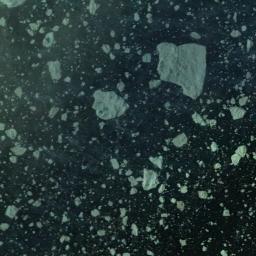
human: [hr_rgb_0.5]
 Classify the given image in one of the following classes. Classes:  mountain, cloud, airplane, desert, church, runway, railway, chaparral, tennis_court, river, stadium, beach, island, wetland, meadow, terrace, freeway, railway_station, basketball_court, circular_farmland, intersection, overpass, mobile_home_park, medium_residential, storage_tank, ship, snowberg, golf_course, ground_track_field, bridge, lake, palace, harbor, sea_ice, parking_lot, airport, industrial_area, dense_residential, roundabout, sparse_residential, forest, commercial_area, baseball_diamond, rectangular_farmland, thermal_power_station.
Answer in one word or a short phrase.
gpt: sea_ice